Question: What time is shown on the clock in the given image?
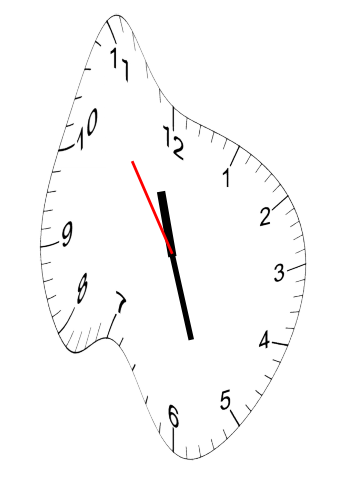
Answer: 11:26:54